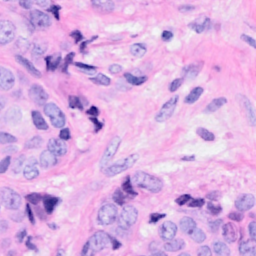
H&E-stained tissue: Breast